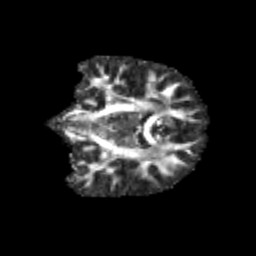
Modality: FA
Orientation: coronal
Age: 11
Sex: male
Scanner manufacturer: siemens
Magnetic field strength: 3 T
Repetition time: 3.8 s
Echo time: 0.07 s